Interaction volume radius: 10 \u00c5
Interaction volume height: 10 \u00c5
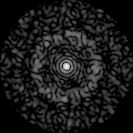
Disorder parameter: 0.857